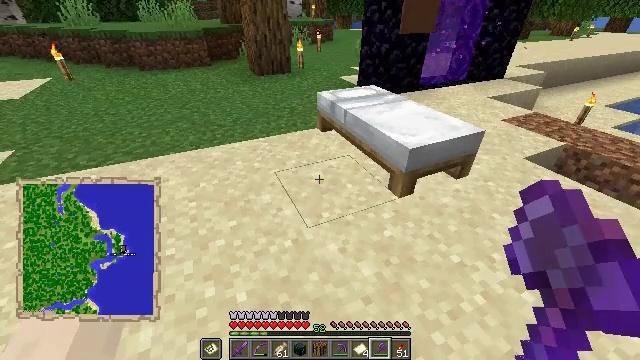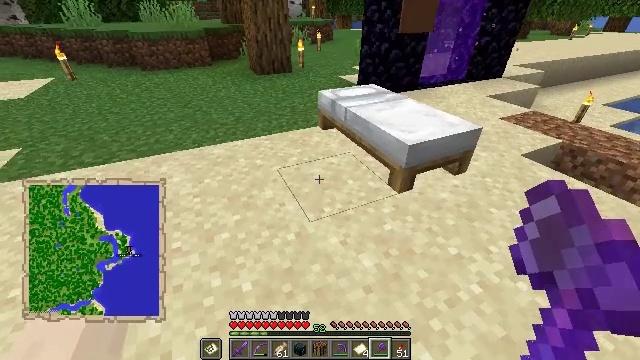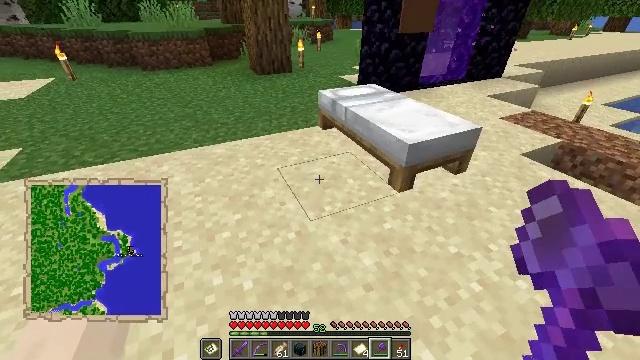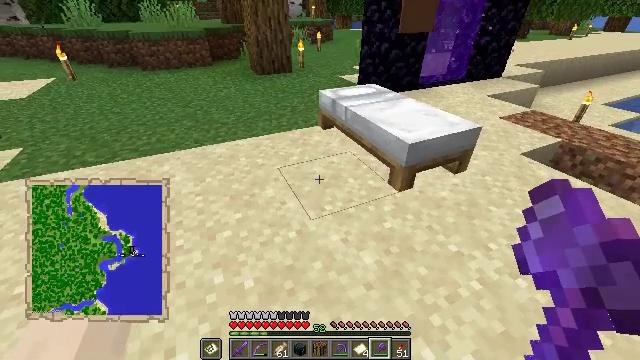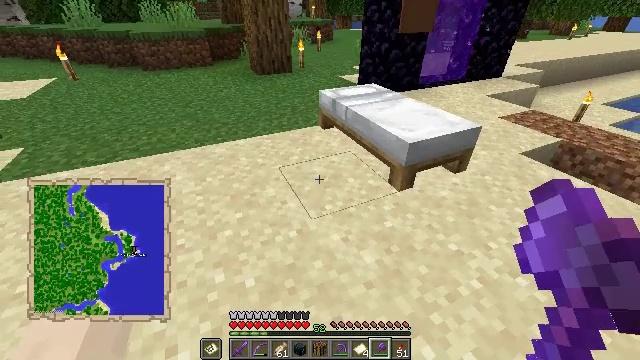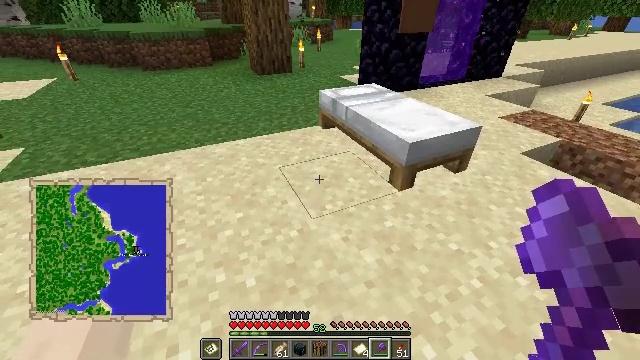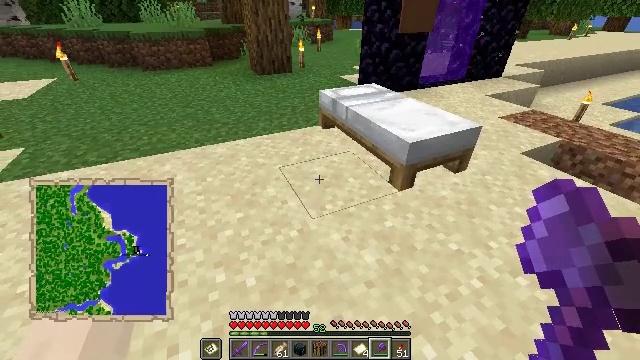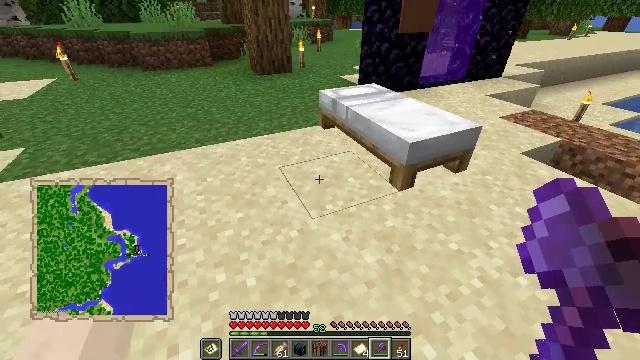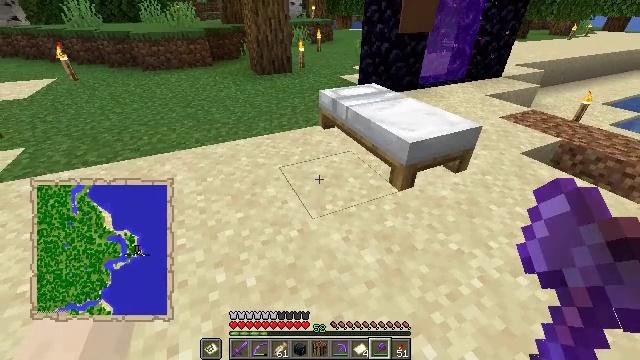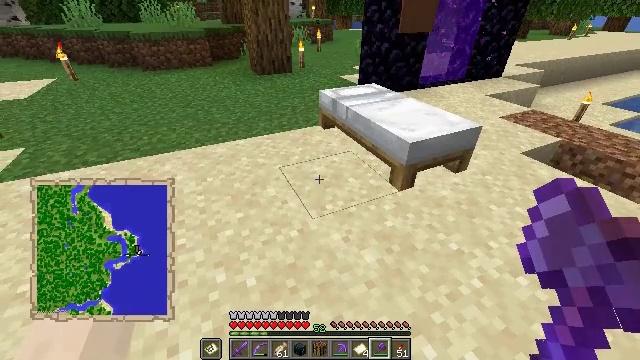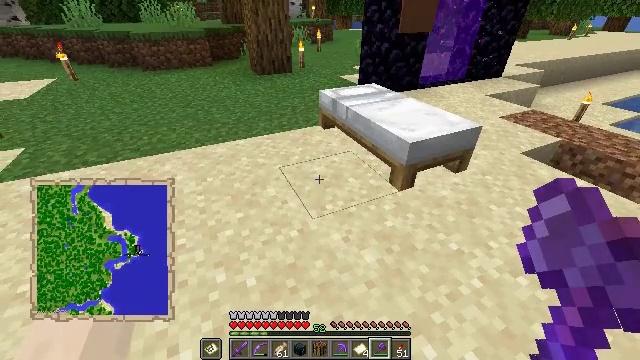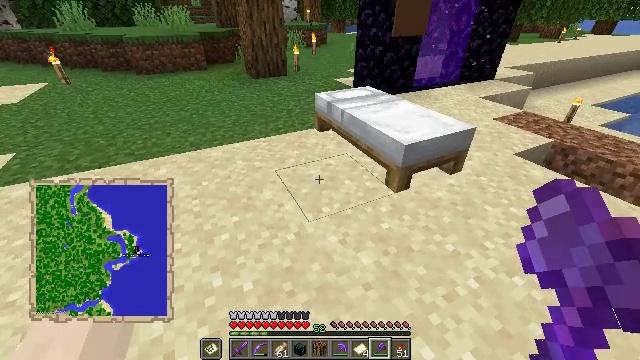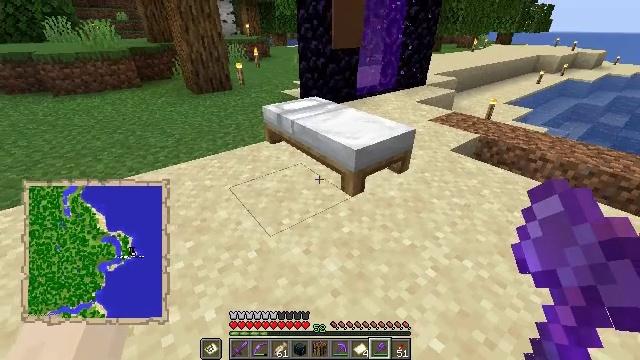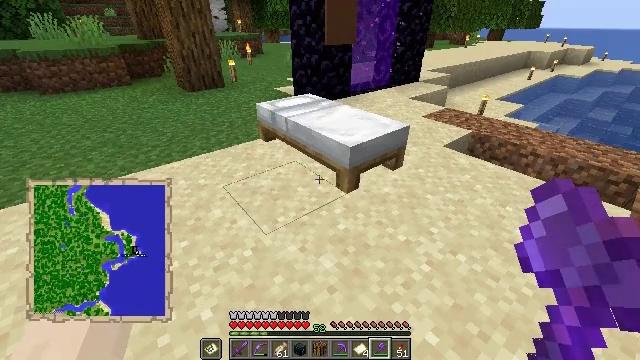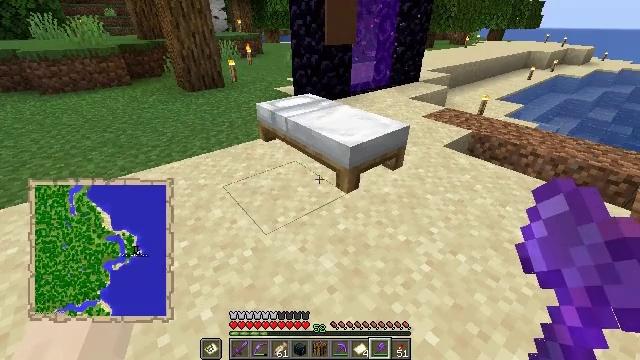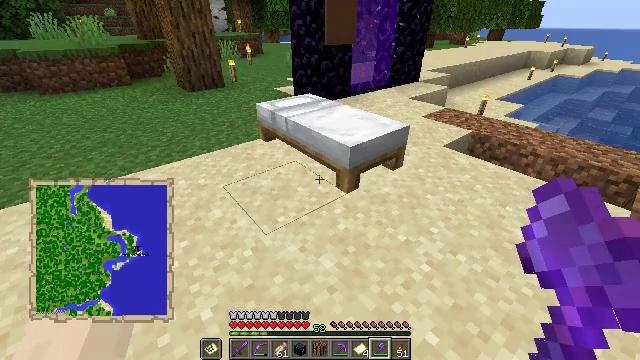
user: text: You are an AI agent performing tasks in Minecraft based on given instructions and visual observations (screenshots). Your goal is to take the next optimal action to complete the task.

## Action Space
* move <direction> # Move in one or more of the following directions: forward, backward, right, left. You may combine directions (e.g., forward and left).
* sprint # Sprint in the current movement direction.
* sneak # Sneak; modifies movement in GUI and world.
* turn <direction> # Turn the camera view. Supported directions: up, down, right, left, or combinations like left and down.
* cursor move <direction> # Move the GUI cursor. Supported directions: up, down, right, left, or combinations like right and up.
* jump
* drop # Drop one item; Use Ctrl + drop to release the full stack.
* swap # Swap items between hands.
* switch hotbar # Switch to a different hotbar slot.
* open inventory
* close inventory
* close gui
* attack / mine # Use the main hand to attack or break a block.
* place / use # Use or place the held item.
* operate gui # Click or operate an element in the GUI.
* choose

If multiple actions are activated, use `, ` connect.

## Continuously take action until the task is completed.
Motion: motion action
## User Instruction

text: Retrieve the white bed for later use.
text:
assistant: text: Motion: no_op
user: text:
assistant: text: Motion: no_op
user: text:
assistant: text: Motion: no_op
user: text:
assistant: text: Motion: no_op
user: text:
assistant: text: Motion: no_op
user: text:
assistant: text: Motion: no_op
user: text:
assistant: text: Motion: no_op
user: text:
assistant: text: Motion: no_op
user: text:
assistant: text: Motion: no_op
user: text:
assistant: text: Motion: no_op
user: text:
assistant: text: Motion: turn right
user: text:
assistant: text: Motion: turn right and up
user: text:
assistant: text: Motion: turn right
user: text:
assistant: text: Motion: no_op
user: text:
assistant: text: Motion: no_op
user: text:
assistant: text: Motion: no_op
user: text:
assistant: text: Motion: no_op
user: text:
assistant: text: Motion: no_op
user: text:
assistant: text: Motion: no_op
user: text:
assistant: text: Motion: no_op
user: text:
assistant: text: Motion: turn right and up
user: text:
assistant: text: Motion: turn left and up
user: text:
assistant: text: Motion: no_op
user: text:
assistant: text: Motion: no_op
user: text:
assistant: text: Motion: no_op
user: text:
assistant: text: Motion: no_op
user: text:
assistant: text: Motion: no_op
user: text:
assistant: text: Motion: no_op
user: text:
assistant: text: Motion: no_op
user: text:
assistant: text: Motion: no_op